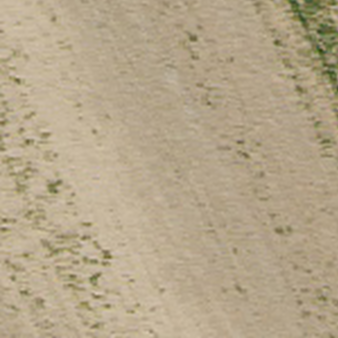
Label: other